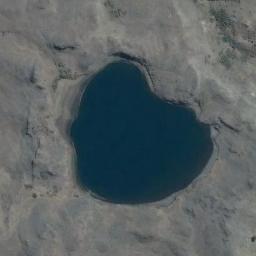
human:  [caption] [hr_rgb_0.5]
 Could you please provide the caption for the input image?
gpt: The ground is uneven around the lake .

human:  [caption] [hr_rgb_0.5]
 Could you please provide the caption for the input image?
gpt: The lake lies in a wasteland and the water is dark blue .

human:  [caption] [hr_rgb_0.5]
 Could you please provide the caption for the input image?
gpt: There are two lakes in the picture .

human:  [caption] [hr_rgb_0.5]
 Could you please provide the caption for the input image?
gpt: An almost heart-shaped blue lake on a tan mountain .

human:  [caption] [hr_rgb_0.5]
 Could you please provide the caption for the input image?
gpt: The round and blue lake is surrounded by gray bare land .